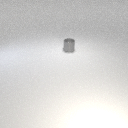
small gray metal cylinder